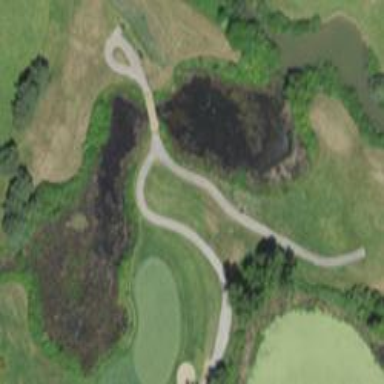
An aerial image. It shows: Path for both road and golf.